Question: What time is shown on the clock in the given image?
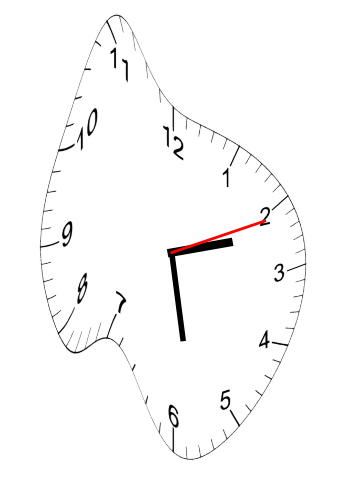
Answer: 02:28:11